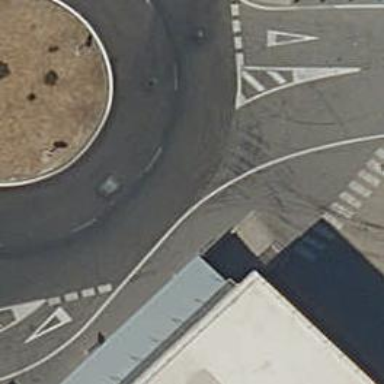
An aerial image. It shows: Tertiary road leading to roundabout junction.